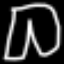
Label: pants